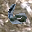
Label: 6